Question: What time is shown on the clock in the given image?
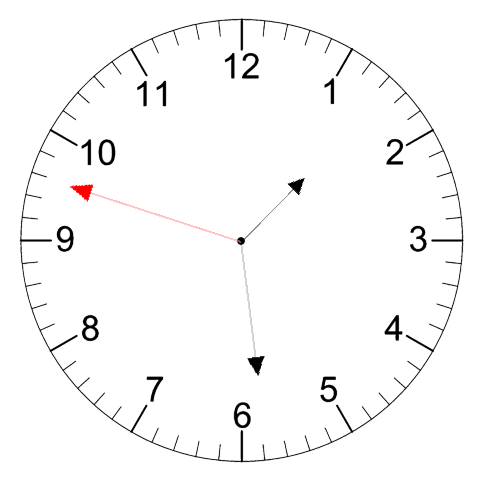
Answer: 01:28:48